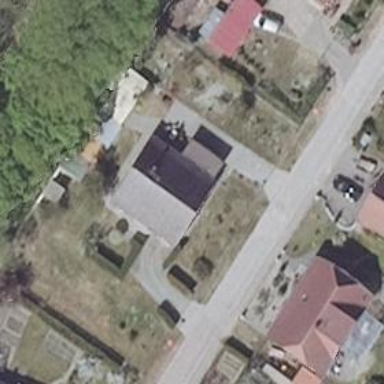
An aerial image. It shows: Simple house.